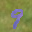
Label: 9